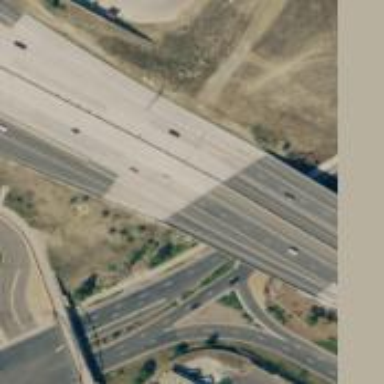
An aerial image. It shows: Motorway junction.